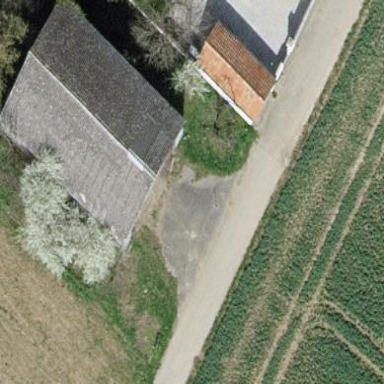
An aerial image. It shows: Farm auxiliary building.